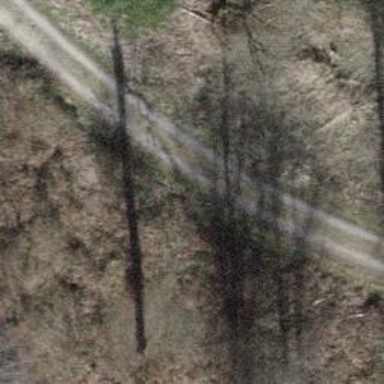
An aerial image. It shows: Gravel track with grade 2 quality.